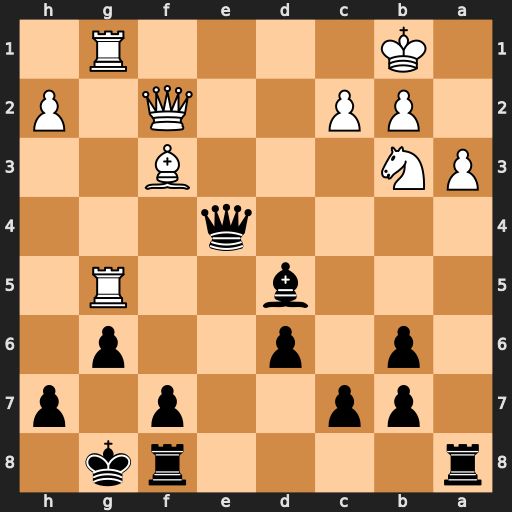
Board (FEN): r4rk1/1pp2p1p/1p1p2p1/3b2R1/4q3/PN3B2/1PP2Q1P/1K4R1
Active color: b
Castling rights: -
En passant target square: -
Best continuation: Qxf3 Qxf3 Bxf3